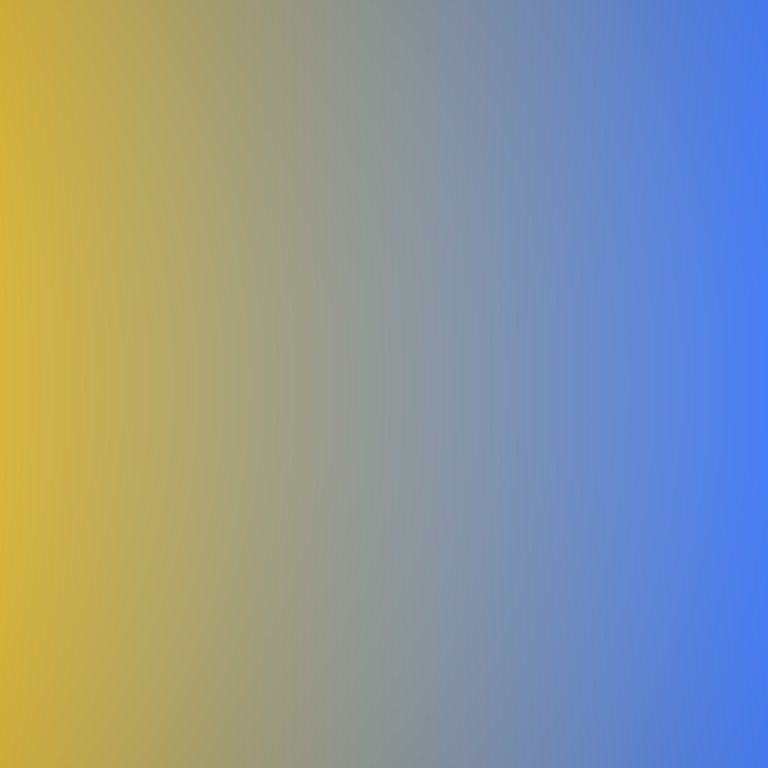
Abstract light effect, smooth gradient from golden yellow to cool blue, calm atmosphere, soft glow, no room, no furniture, no objects.